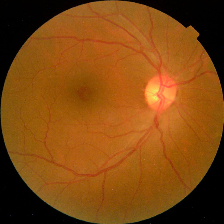
Diabetic retinopathy grade: No DR